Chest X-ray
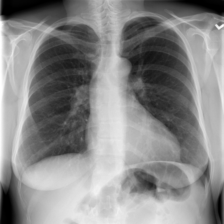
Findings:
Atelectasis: negative
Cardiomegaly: negative
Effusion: negative
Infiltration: negative
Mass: negative
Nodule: negative
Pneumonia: negative
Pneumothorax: negative
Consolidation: negative
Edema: negative
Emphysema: negative
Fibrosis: negative
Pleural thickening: negative
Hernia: negative